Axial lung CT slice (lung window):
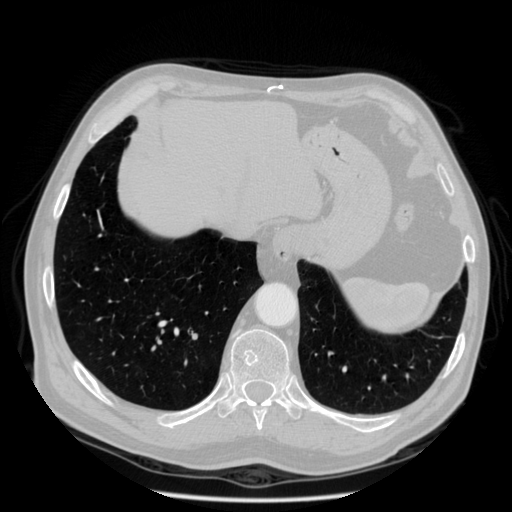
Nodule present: no